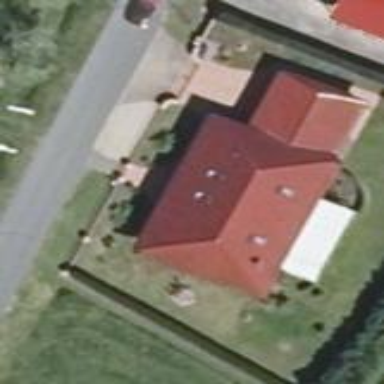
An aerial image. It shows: Building with gabled roof oriented along its length. The roof is maroon in color.